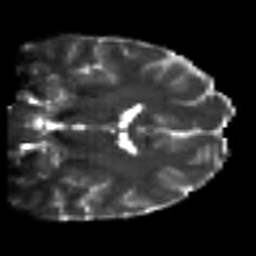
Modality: T2w
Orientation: coronal
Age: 21
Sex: female
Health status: ill
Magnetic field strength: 3 T
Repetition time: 9 s
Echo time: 0.093 s